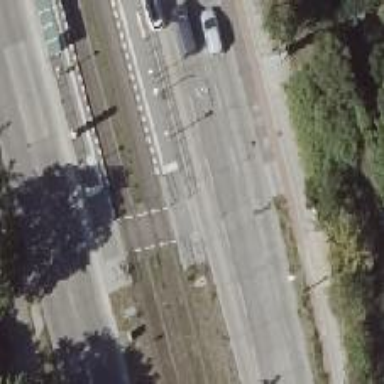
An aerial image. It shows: Footway located on traffic island.